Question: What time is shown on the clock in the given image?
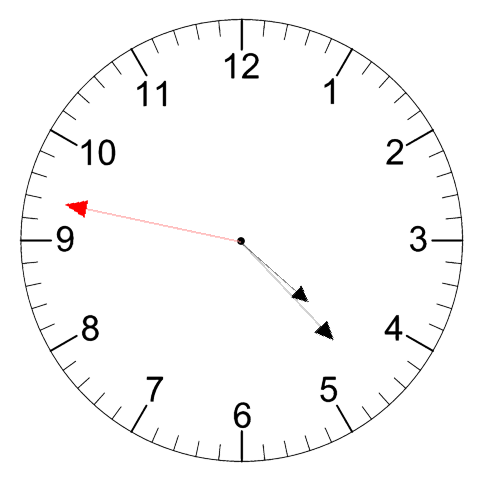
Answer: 04:22:47